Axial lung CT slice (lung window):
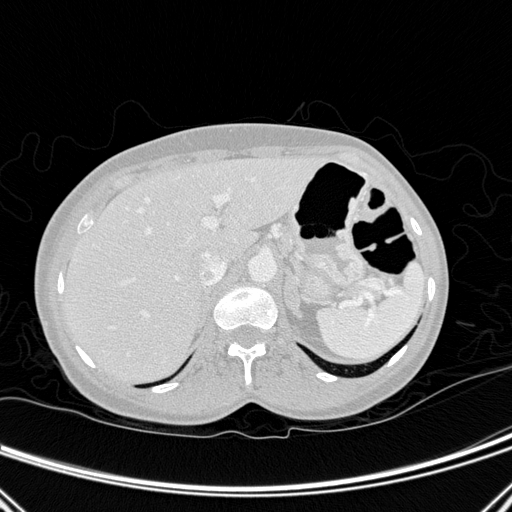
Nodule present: no